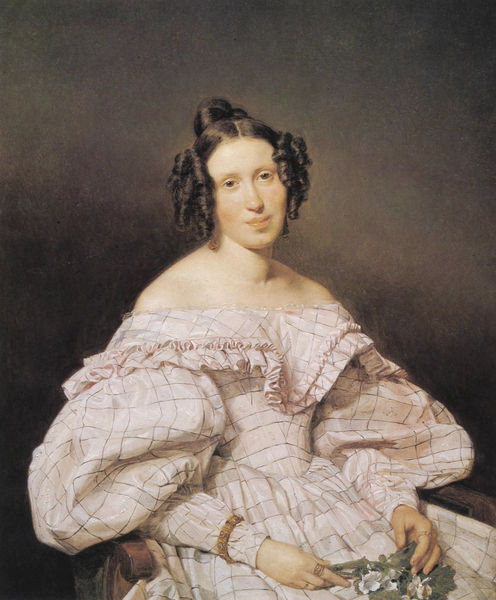
Titel: Bildnis einer Unbekannten (vermutlich Frau Therese Löffler, geb. Feldmüller)
Künstler: Ferdinand Georg Waldmüller
Standort: München
Institution: Neue Pinakothek
Schlagwörter: dunkel, gemälde, hand, nackt, schatten, weiß, sitzen, ausschnitt, blume, blumen, braun, finger, frau, frisur, grau, haar, hell, hintergrund, kariert, kleid, licht, mund, nase, schmuck, schwarz, stuhl, blick, blüte, dame, karo, karriert, malerei, muster, jung, arme, augen, falten, gesicht, inkarnat, kragen, lang, ärmel, bildnis, hals, hände, portrait, porträt, gold, haare, sessel, sitzend, stoff, adel, dekollete, dekolletee, dekollte, england, kinn, lippen, locken, madame, puffärmel, rosa, scheitel, schulter, schultern, seide, traurig, lächeln, taille, dutt, sommer, armlehne, lehne, zöpfe, ausdruck, nacken, romantik, zeigefinger, ernst, büste, streifen, faltenwurf, rüschen, oberkörper, lächelnd, ring, abendkleid, blumenstrauß, strauß, spange, karos, schulterfrei, ringe, schnitt, flora, karomuster, biedermeier, armband, armreif, gekämmt, porträit, frsiur, attribut, ballkleid, decollté, engalnd, korkenzieherlocken, porttrait, ringfinger, schillerlocken, sträusschen, amsterdam, schwanenhals, bldnis, haarfrisur, kariertes muster, mustetr, bürgertu,m, kariertes kleid, #frau